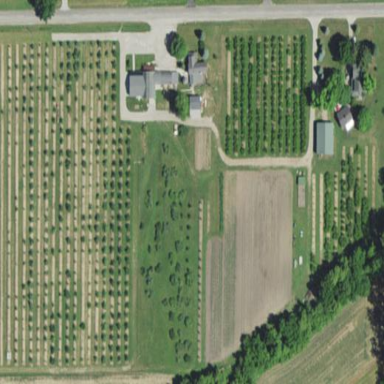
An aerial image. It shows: Orchard.